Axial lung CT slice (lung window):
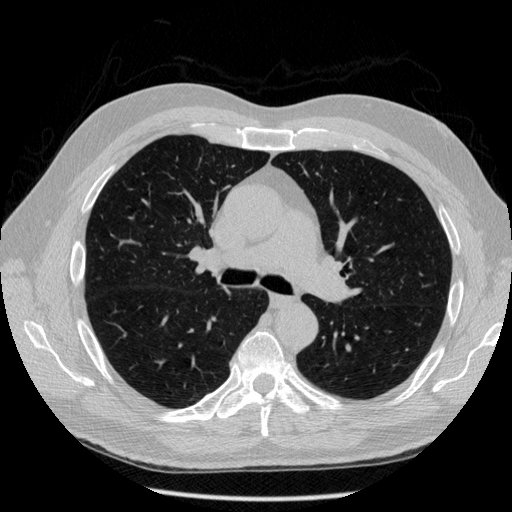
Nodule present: no